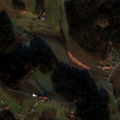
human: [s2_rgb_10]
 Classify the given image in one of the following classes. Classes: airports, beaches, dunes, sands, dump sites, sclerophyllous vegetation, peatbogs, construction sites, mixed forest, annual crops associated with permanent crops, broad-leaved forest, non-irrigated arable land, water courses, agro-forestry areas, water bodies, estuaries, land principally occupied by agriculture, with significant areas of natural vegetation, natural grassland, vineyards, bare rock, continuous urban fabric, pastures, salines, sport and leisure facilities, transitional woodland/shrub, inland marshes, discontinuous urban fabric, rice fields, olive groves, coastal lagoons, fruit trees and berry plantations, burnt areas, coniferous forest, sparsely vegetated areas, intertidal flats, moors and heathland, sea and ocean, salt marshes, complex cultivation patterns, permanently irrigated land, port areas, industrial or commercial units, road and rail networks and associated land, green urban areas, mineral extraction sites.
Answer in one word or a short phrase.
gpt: complex cultivation patterns, broad-leaved forest